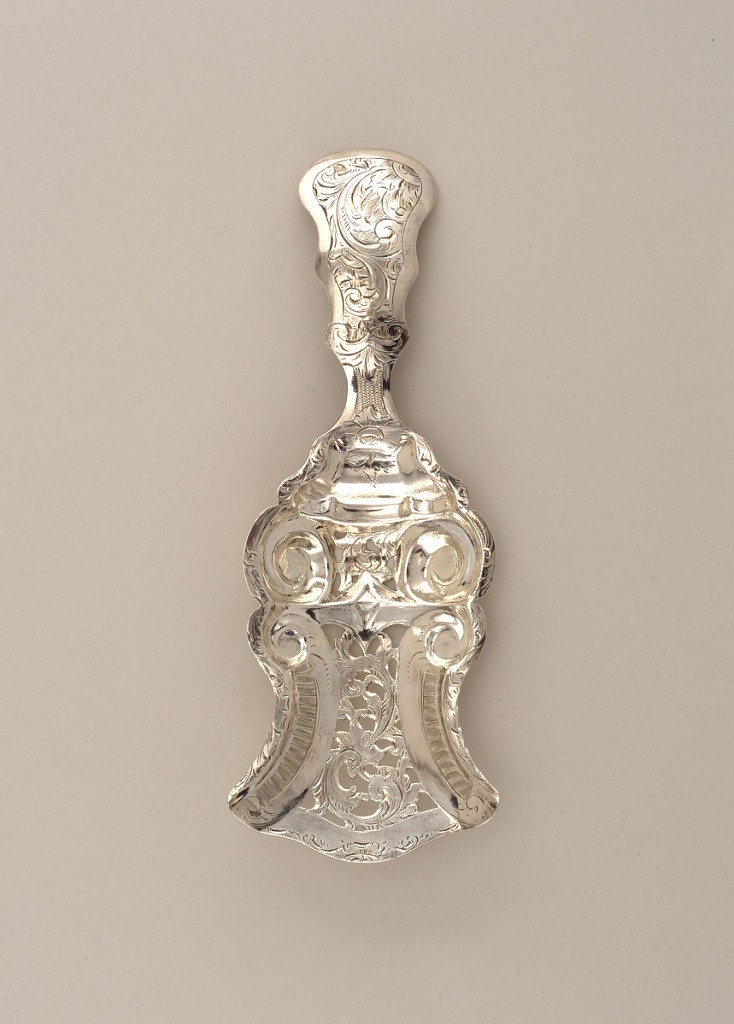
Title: Spoon with Bell-Shaped Bowl
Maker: J. M. van Kempen and Sons, founded 1835
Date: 1853
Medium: silver
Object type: spoon
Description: Bell-form shovel-like bowl twice stamped with scrolls divided by pierced central panel of scrolling foliate arabesques. Bowl with shaped, engraved flange border. Short, slightly curved handle engraved with foliate scrolls.